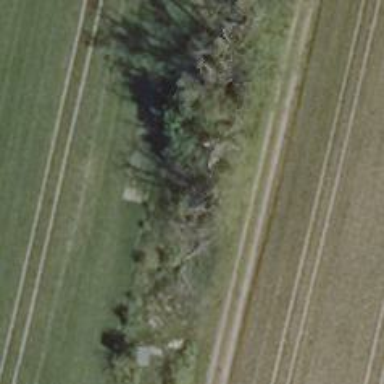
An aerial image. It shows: Row of trees in natural setting.